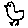
Label: bird